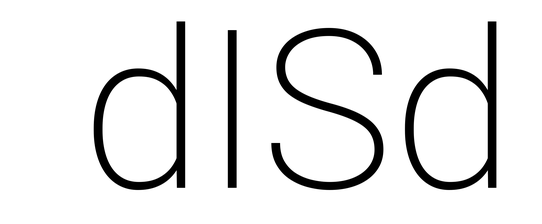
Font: Roboto_ExtraLight